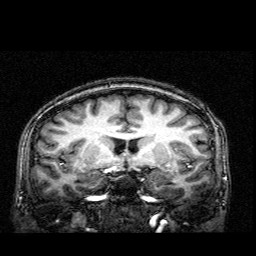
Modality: T1w
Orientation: sagittal
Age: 24
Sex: male